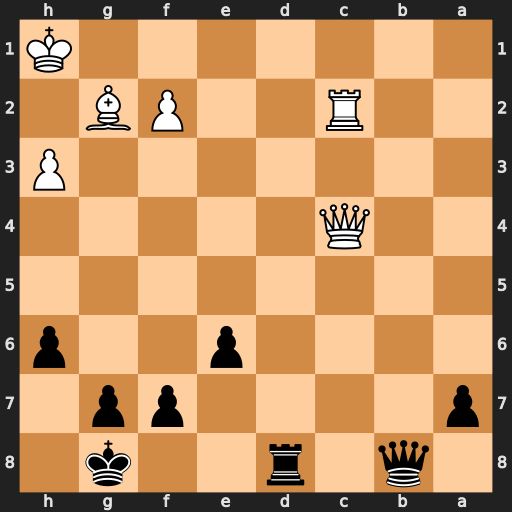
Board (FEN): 1q1r2k1/p4pp1/4p2p/8/2Q5/7P/2R2PB1/7K
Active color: b
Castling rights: -
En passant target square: -
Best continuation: Rd1+ Bf1 Qb1 Kg2 Rxf1 Qe4 Rg1+